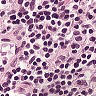
Metastatic tissue present: no